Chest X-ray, PA view. Patient: 43 years old, sex M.
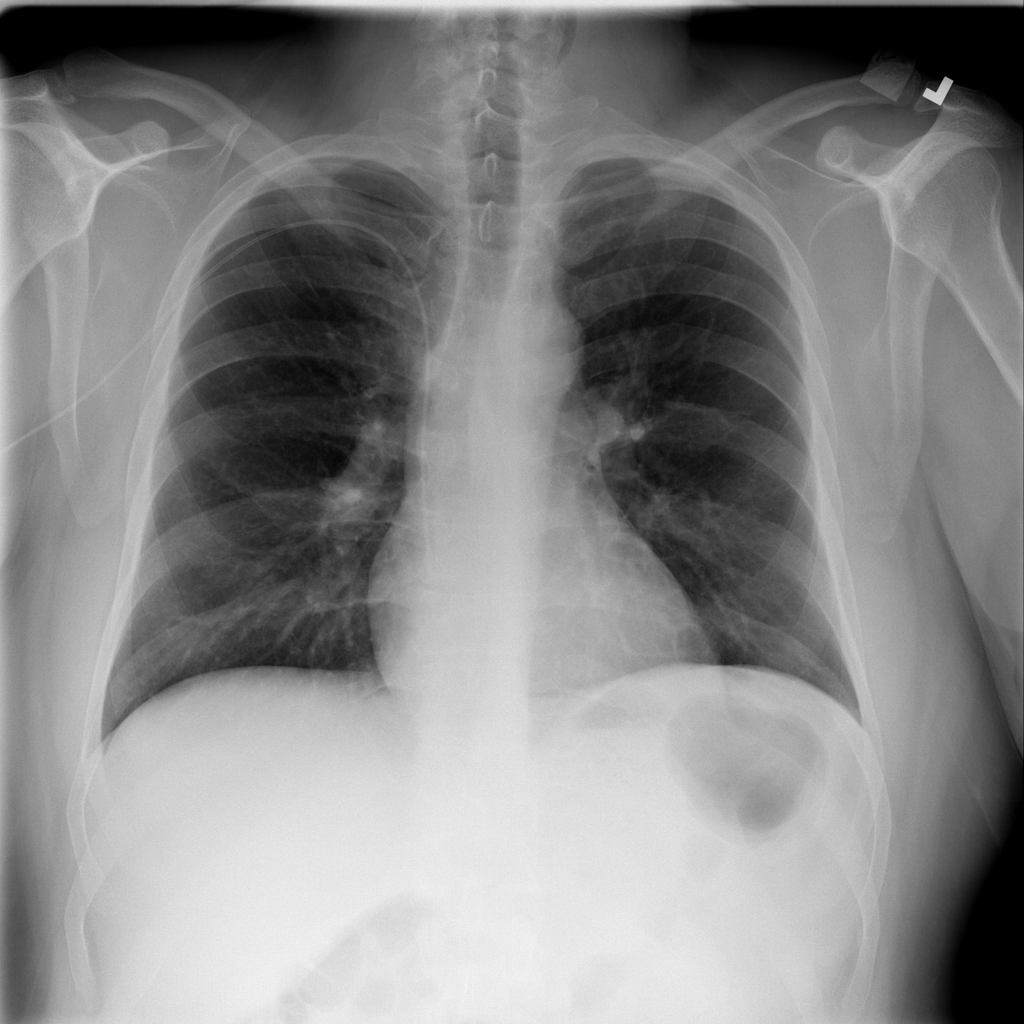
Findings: No Finding